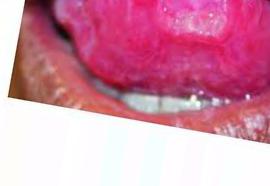
Condition: Mouth Ulcer